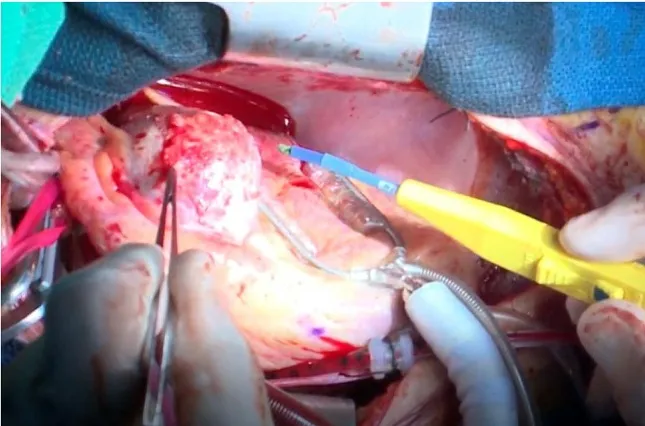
Case 1: macrofindings of the LAD aneurysm during surgery. A giant coronary aneurysm prior to resection is observed. A hard and calcified mass >40 mm in diameter is present. The mass was filled with a red blood clot. LAD, left anterior descending artery.
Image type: medical_photograph (other_medical_photograph)